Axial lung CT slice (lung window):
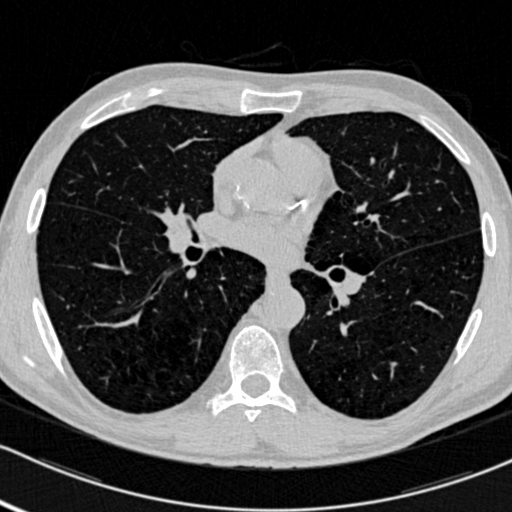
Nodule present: no